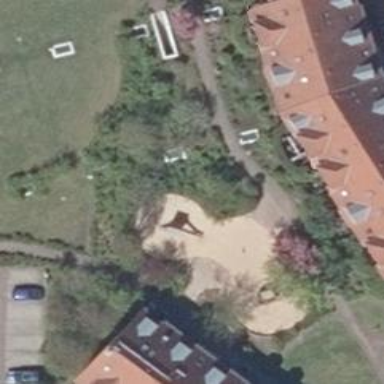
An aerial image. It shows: Playground area for leisure activities on the land.